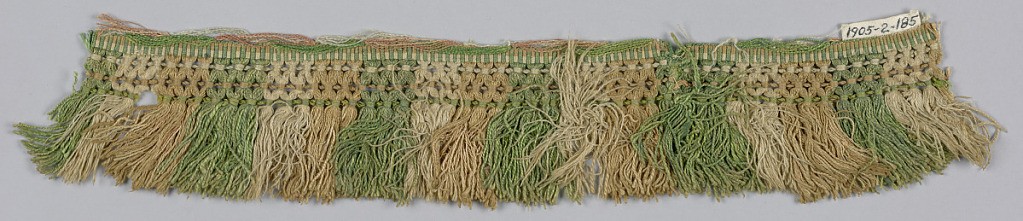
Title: Fringe
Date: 17th century
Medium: silk Technique: plain weave
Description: Green, pink and white fringe with a plain weave heading, trellis band and skirt threads arranged in stripes.